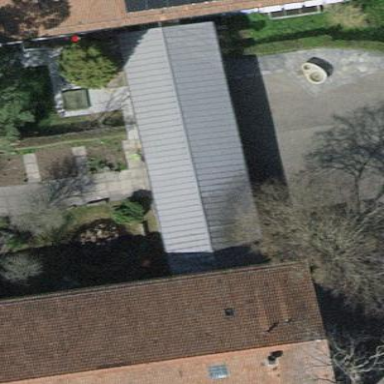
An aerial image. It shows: View of roof of building.